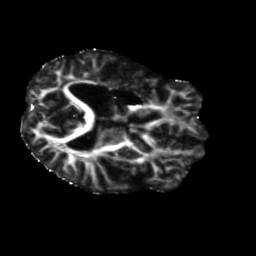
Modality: FA
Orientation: axial
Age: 58
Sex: male
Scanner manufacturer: siemens
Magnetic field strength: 3 T
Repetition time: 5.47 s
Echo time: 0.0854 s